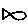
Label: fish